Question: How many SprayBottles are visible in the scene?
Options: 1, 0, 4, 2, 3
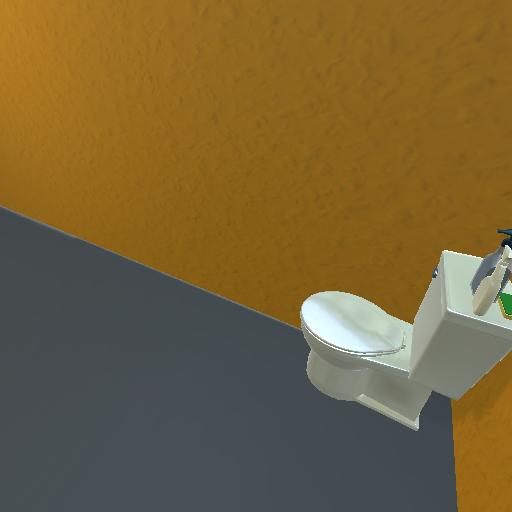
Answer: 1